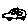
Label: car